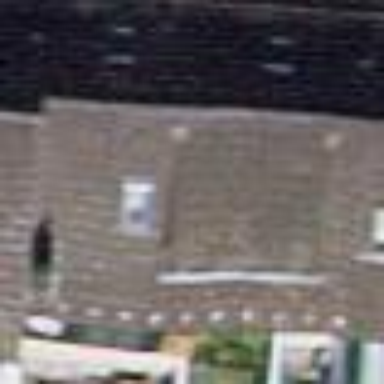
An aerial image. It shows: Building with tiled roof.